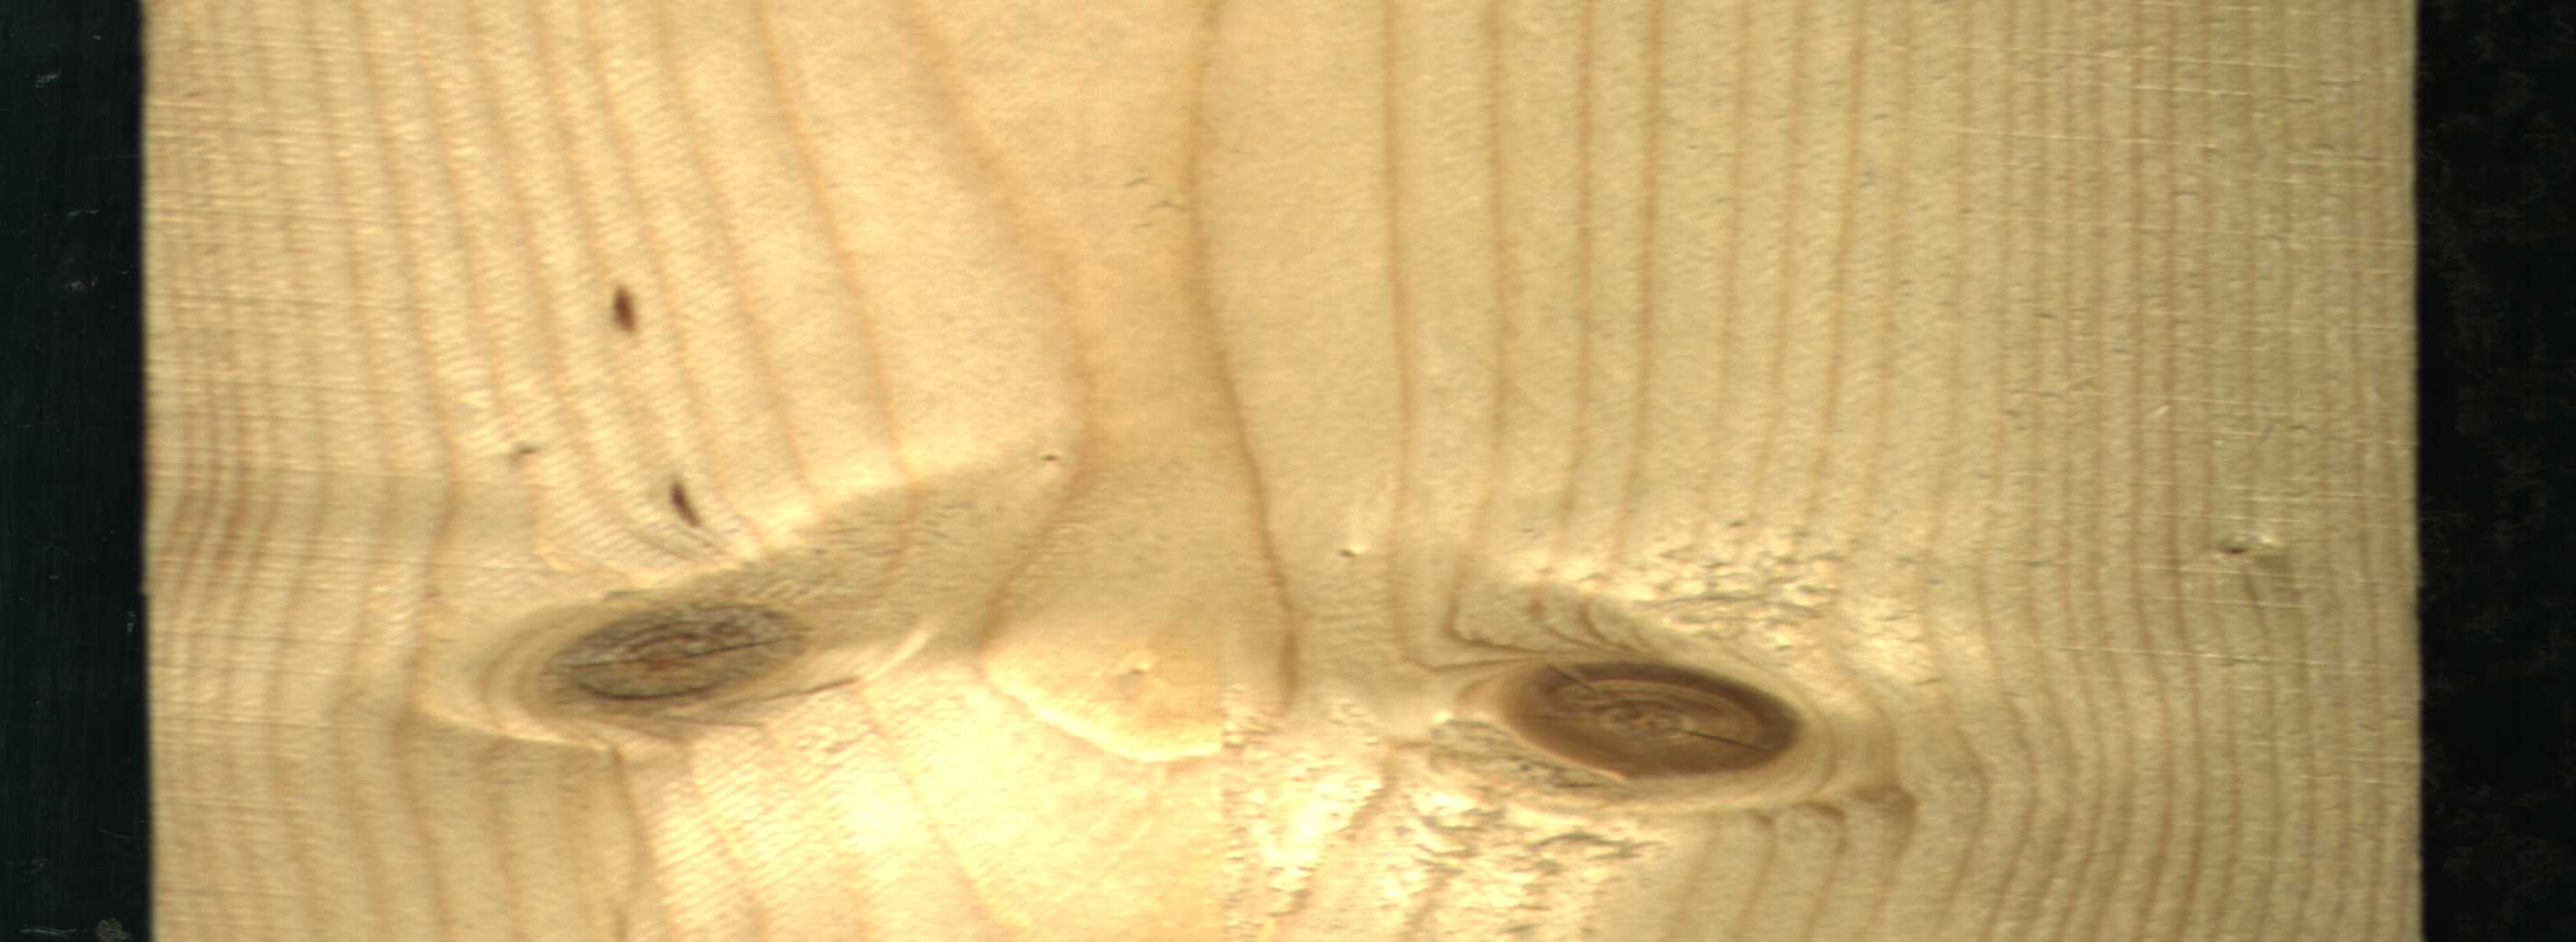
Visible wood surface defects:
Live_Knot
Live_Knot